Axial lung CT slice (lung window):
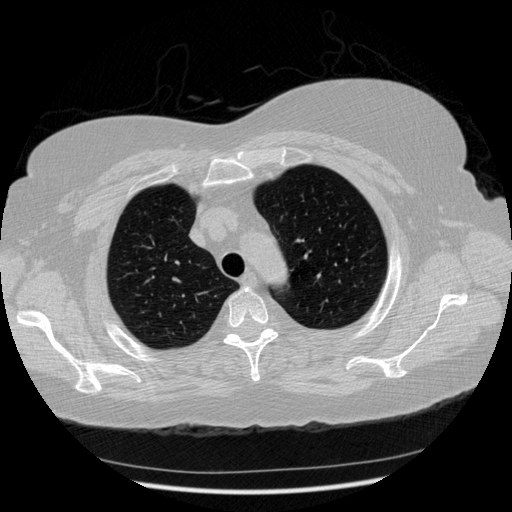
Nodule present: no